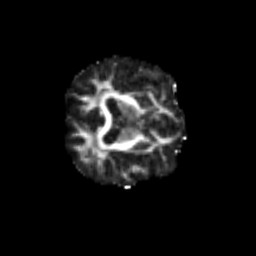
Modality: FA
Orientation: axial
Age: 74
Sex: female
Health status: ill
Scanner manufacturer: siemens
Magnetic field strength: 3 T
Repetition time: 8.7 s
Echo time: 0.11 s